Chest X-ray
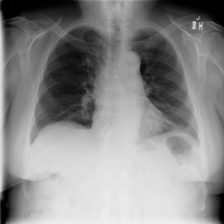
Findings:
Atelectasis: negative
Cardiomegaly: negative
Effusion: negative
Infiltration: negative
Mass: negative
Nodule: negative
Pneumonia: negative
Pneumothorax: negative
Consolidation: negative
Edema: negative
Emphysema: negative
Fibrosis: negative
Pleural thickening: negative
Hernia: negative